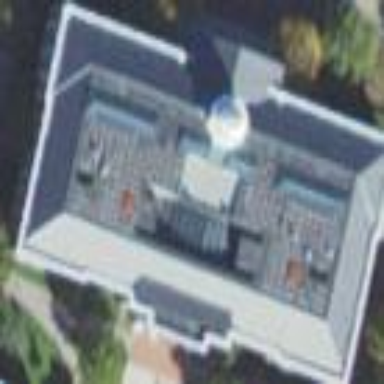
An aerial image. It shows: Building that serves as library.